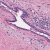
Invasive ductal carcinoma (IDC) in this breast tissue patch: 0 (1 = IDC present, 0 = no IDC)